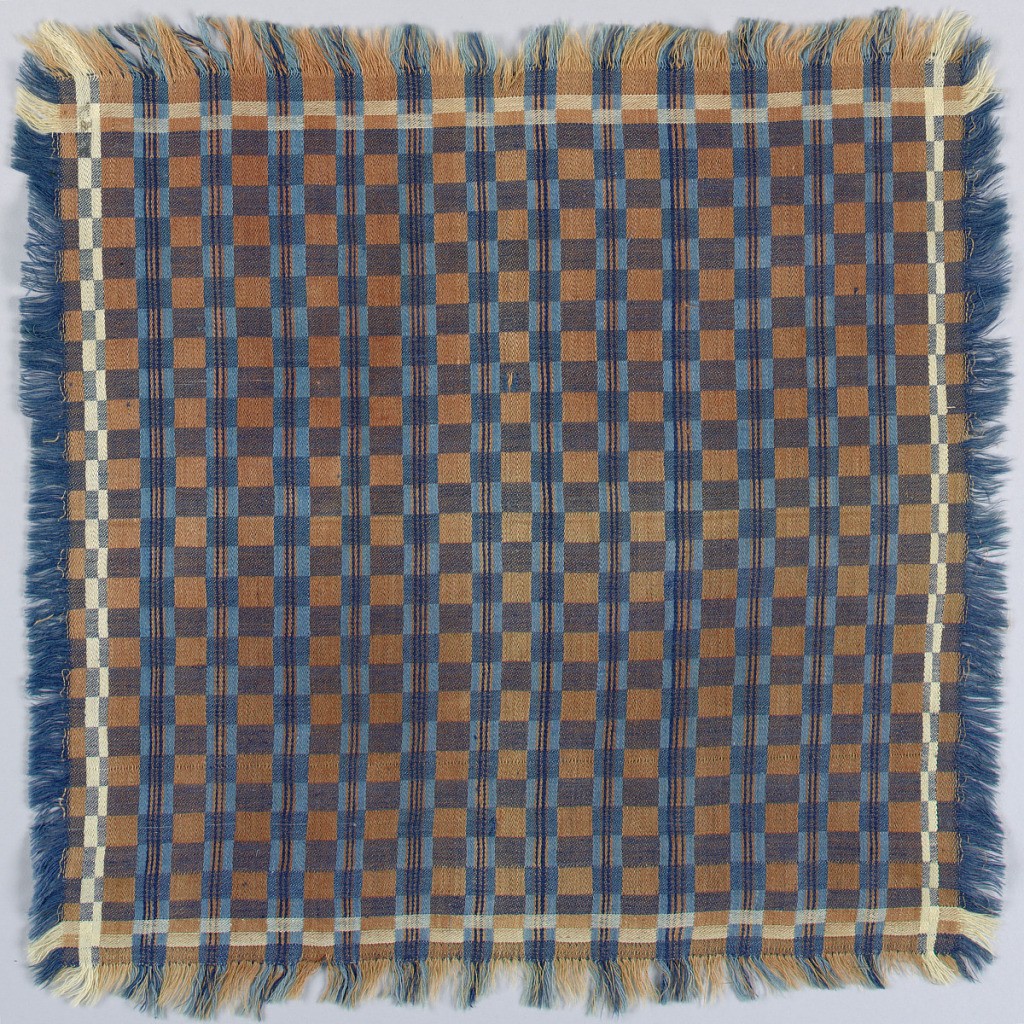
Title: Napkin
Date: early–mid-19th century
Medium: cotton Technique: 5-harness satin 2-block damask
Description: Small fringed napkin woven in a block design of brown, blue, tan and purple.